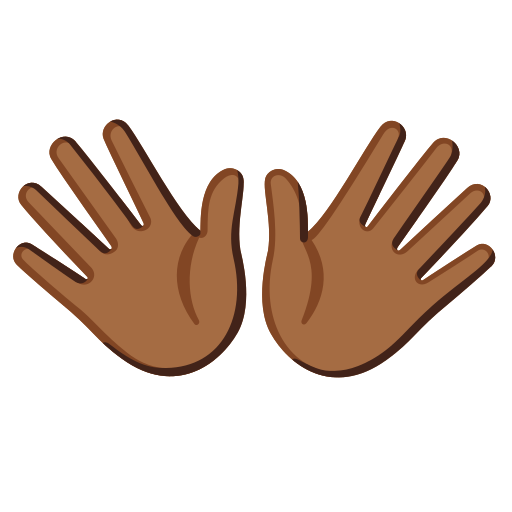
Emoji: 👐🏾